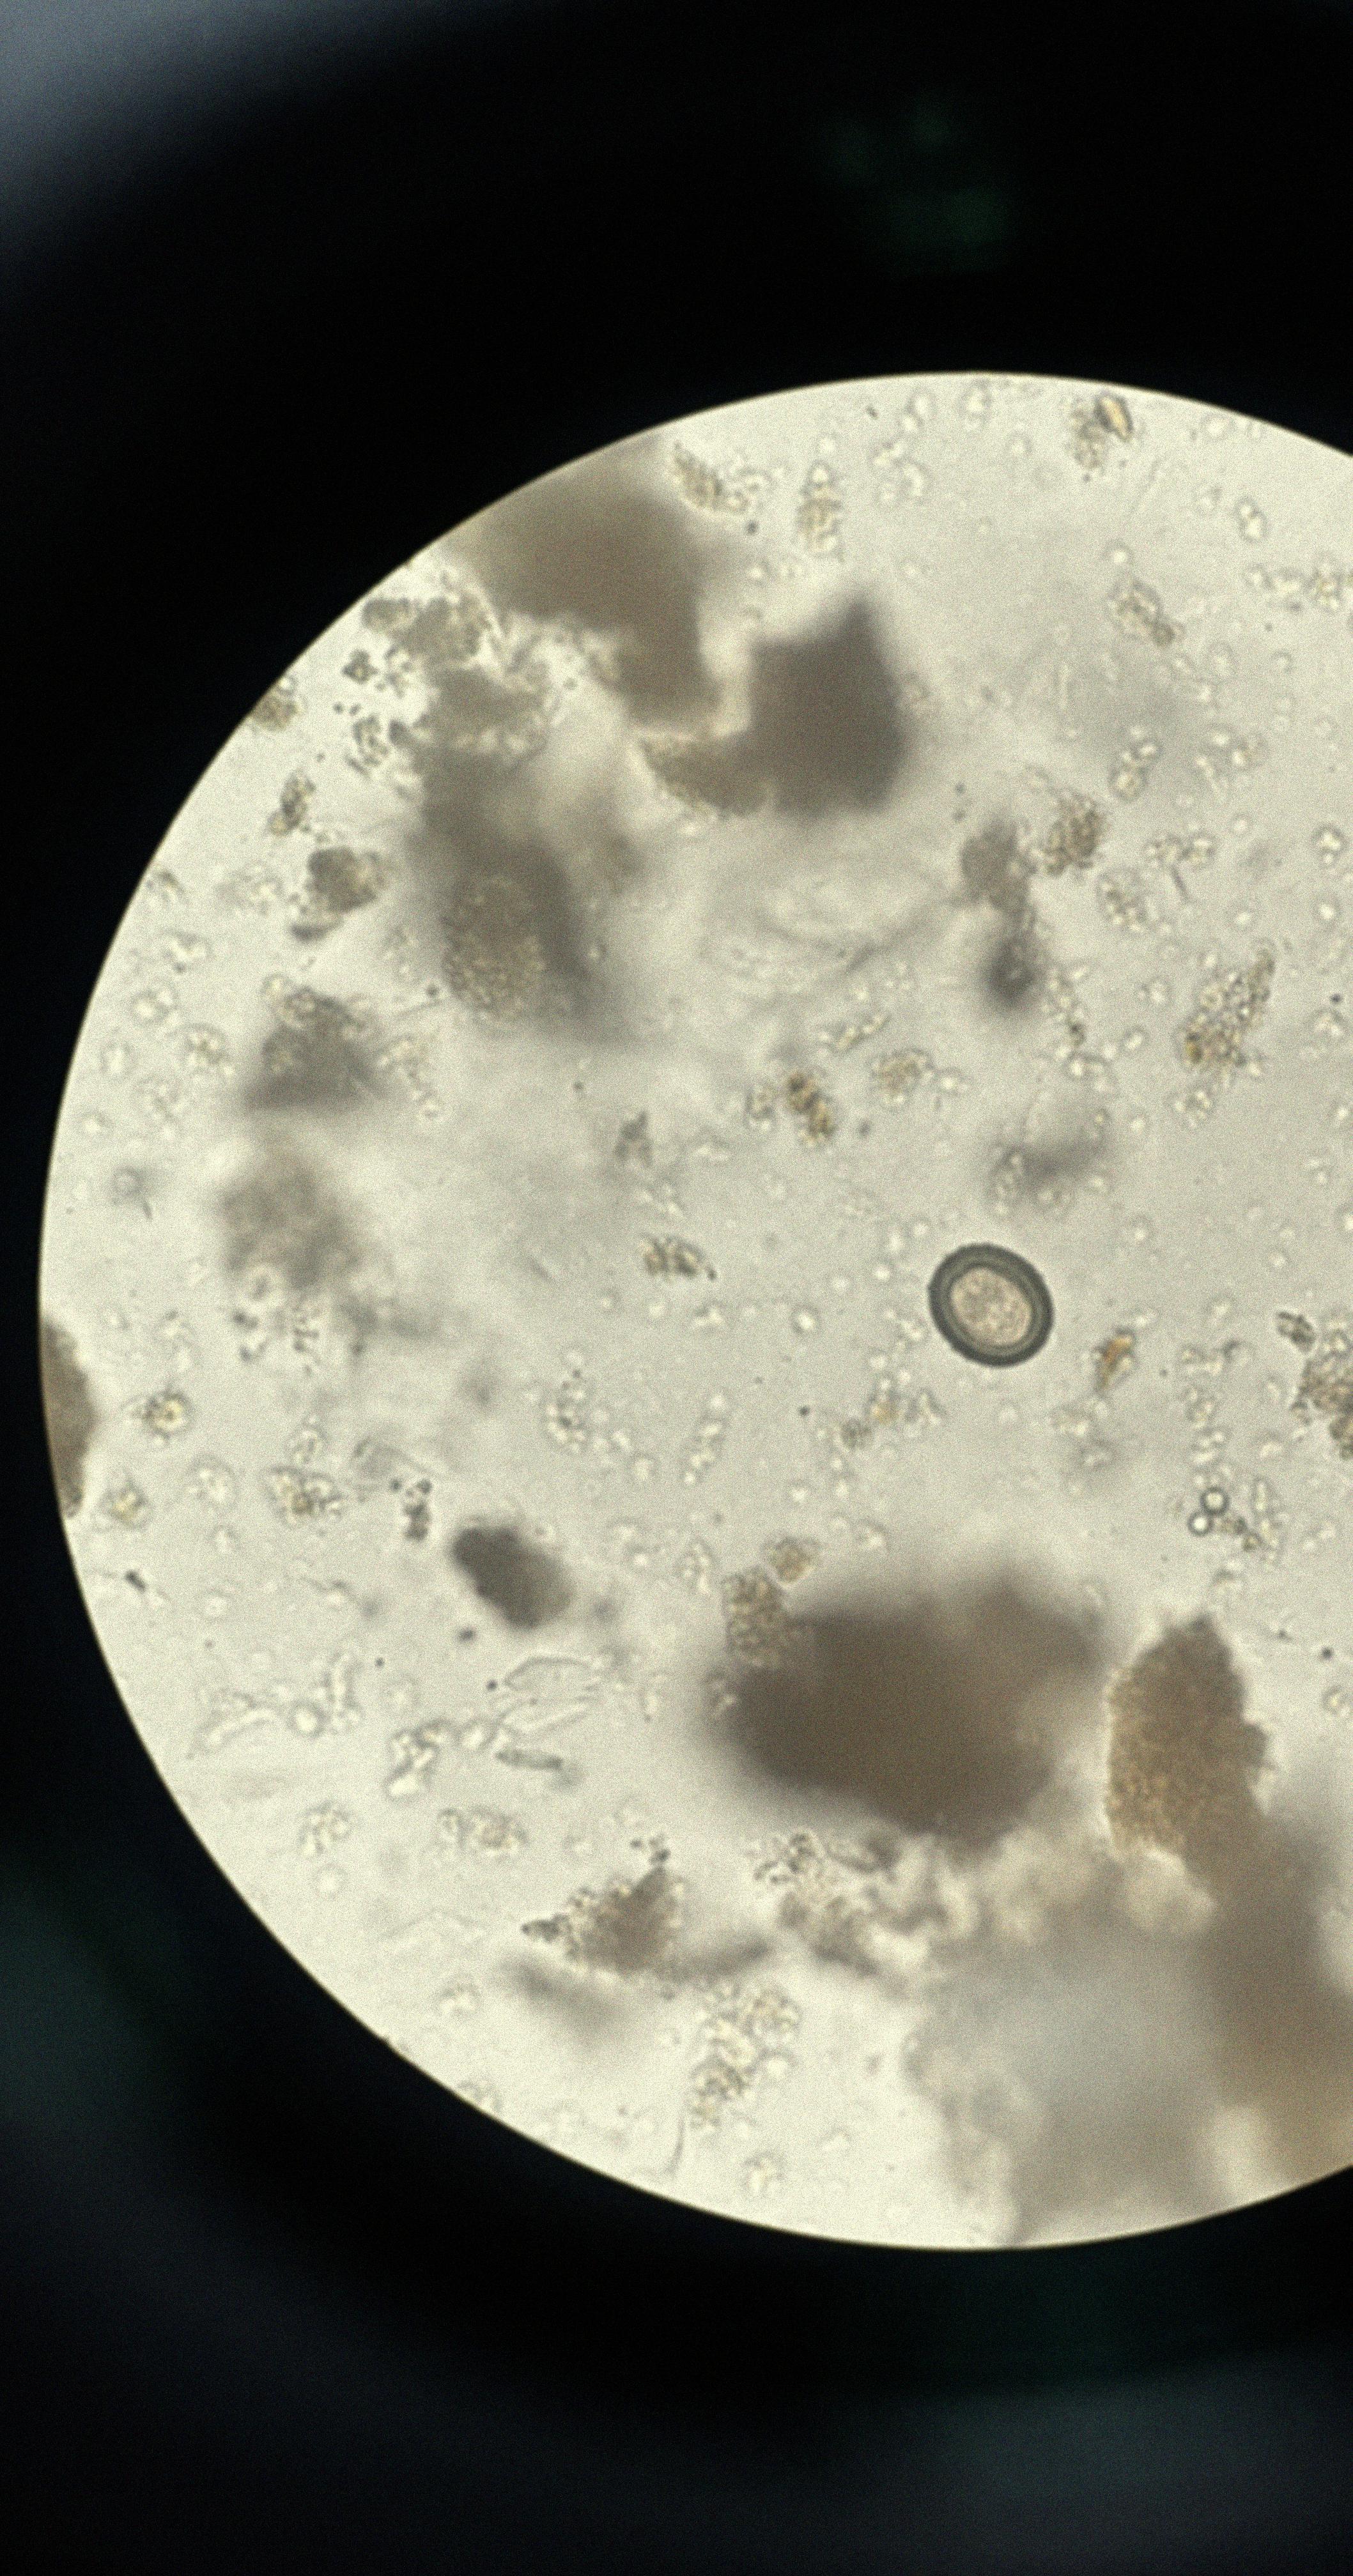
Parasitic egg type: Taenia spp. egg